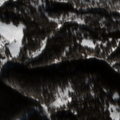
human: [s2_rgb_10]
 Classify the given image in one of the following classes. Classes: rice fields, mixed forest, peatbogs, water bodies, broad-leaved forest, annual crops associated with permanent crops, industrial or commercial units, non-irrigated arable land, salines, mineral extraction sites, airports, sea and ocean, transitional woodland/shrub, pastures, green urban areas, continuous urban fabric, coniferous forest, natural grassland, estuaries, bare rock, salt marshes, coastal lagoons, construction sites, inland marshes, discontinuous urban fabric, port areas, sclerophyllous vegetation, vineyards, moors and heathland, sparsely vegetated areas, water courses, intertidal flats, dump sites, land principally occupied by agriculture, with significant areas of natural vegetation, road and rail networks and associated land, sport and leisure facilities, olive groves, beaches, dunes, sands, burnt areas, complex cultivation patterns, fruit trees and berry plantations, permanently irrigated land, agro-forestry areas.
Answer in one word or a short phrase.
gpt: broad-leaved forest, natural grassland, transitional woodland/shrub